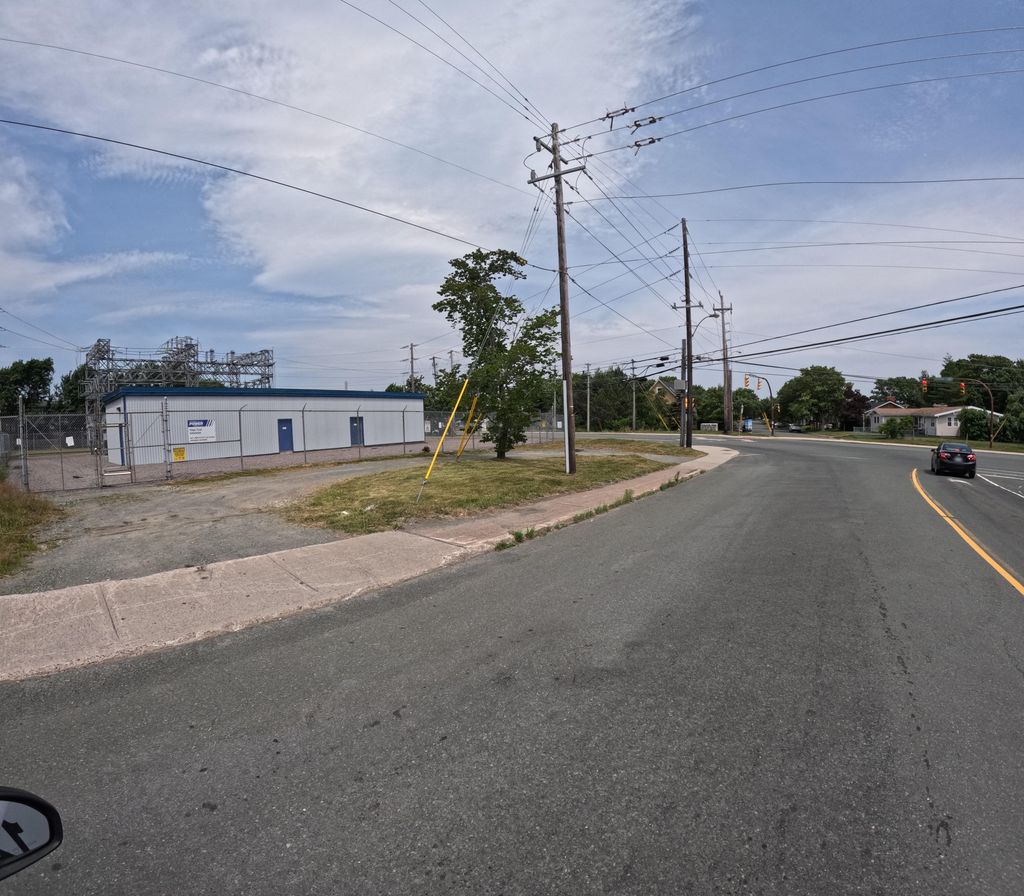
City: st_johns